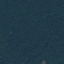
Label: Forest